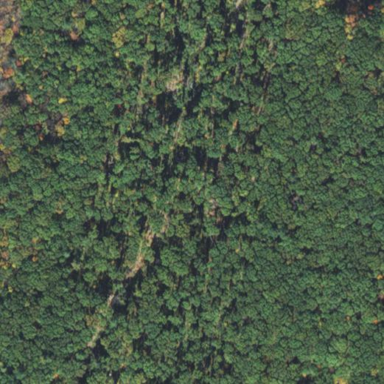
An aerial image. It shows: Nature reserve within forest area.